Question: I have a sheet like below:

I want to be able to SUM the Value fields if there is a tick next to that person's name, you will see each name has a value and if they attended that week and have a tick then include this value in the sum. I want to populate the Collected Field to show how much was collected that week.
I have tried SUMIF on a range but with no success.
Thanks in advance
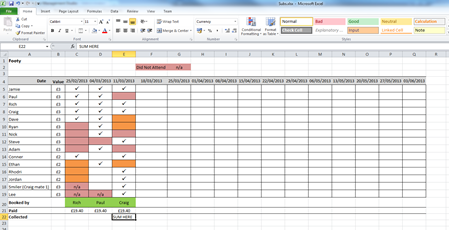
Answer: SUMIF should work if you want to do it for each week, e.g. in C22 copied across
'=SUMIF(C5:C19,"x",$B5:$B19)'
replace the "x" with the specific character you are using to get the tick